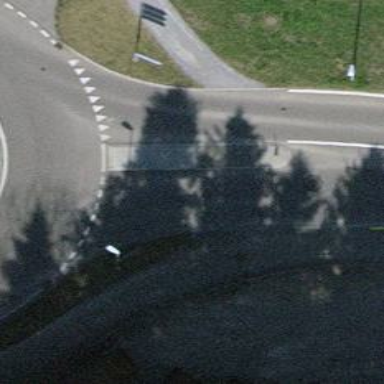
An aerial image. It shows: Asphalt sidewalk along the footway.